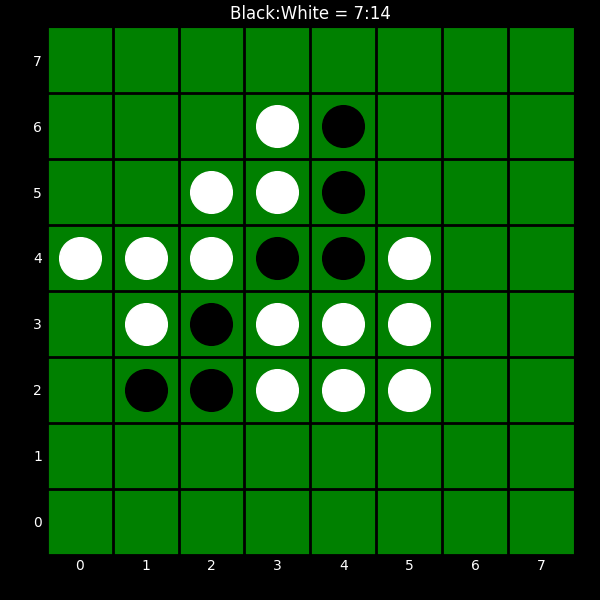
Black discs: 7
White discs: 14